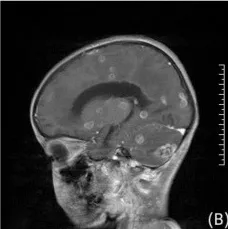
Enhanced T1-weighted brain MRI image in 3 children. Show the Brain imaging of Case 1.
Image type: radiology (mri)